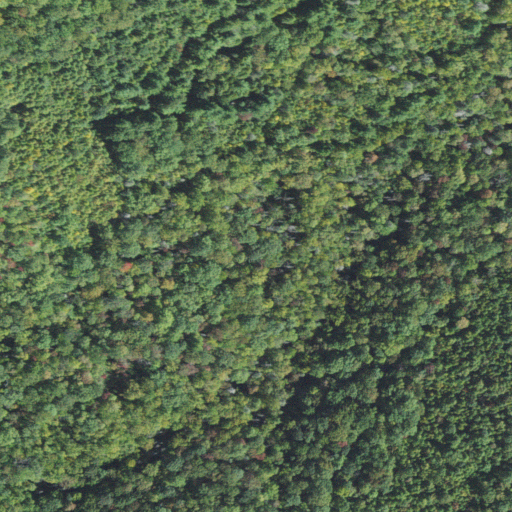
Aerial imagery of valley in North Carolina named Bennett Cove containing mixed forest, deciduous forest, and open development